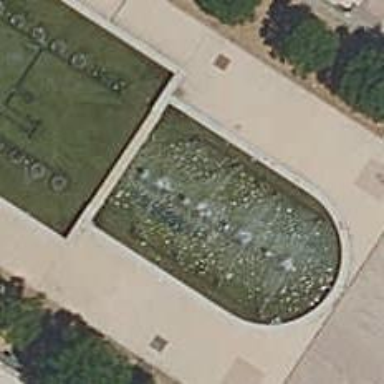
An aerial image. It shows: Beautiful fountain.